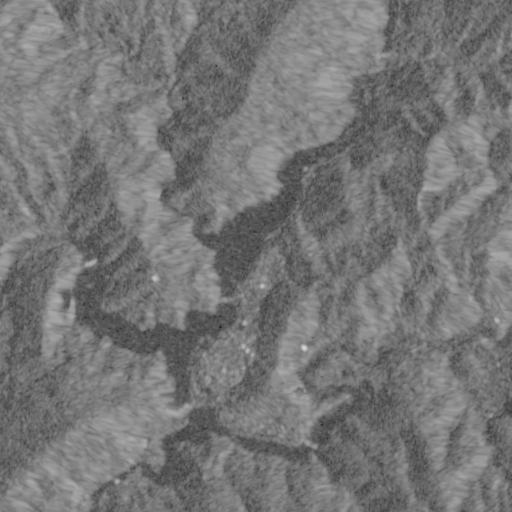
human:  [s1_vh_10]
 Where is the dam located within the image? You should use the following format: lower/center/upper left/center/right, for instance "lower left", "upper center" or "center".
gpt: The dam is located in the center left of the image.
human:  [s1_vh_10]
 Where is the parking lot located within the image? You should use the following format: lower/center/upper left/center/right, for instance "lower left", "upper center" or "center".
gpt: The parking lot is located in the lower center of the image.
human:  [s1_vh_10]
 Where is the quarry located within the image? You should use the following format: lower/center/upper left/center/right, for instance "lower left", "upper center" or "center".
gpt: There is no quarry in the image.

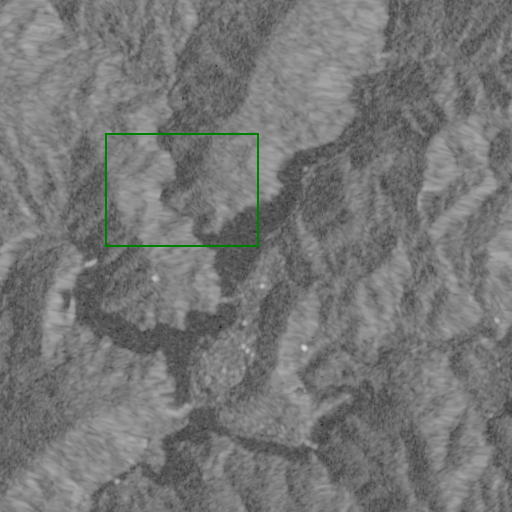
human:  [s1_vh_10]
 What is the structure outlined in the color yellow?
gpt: There is no yellow outline.
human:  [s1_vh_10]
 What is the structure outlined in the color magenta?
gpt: There is no structure outlined in magenta.